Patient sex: M
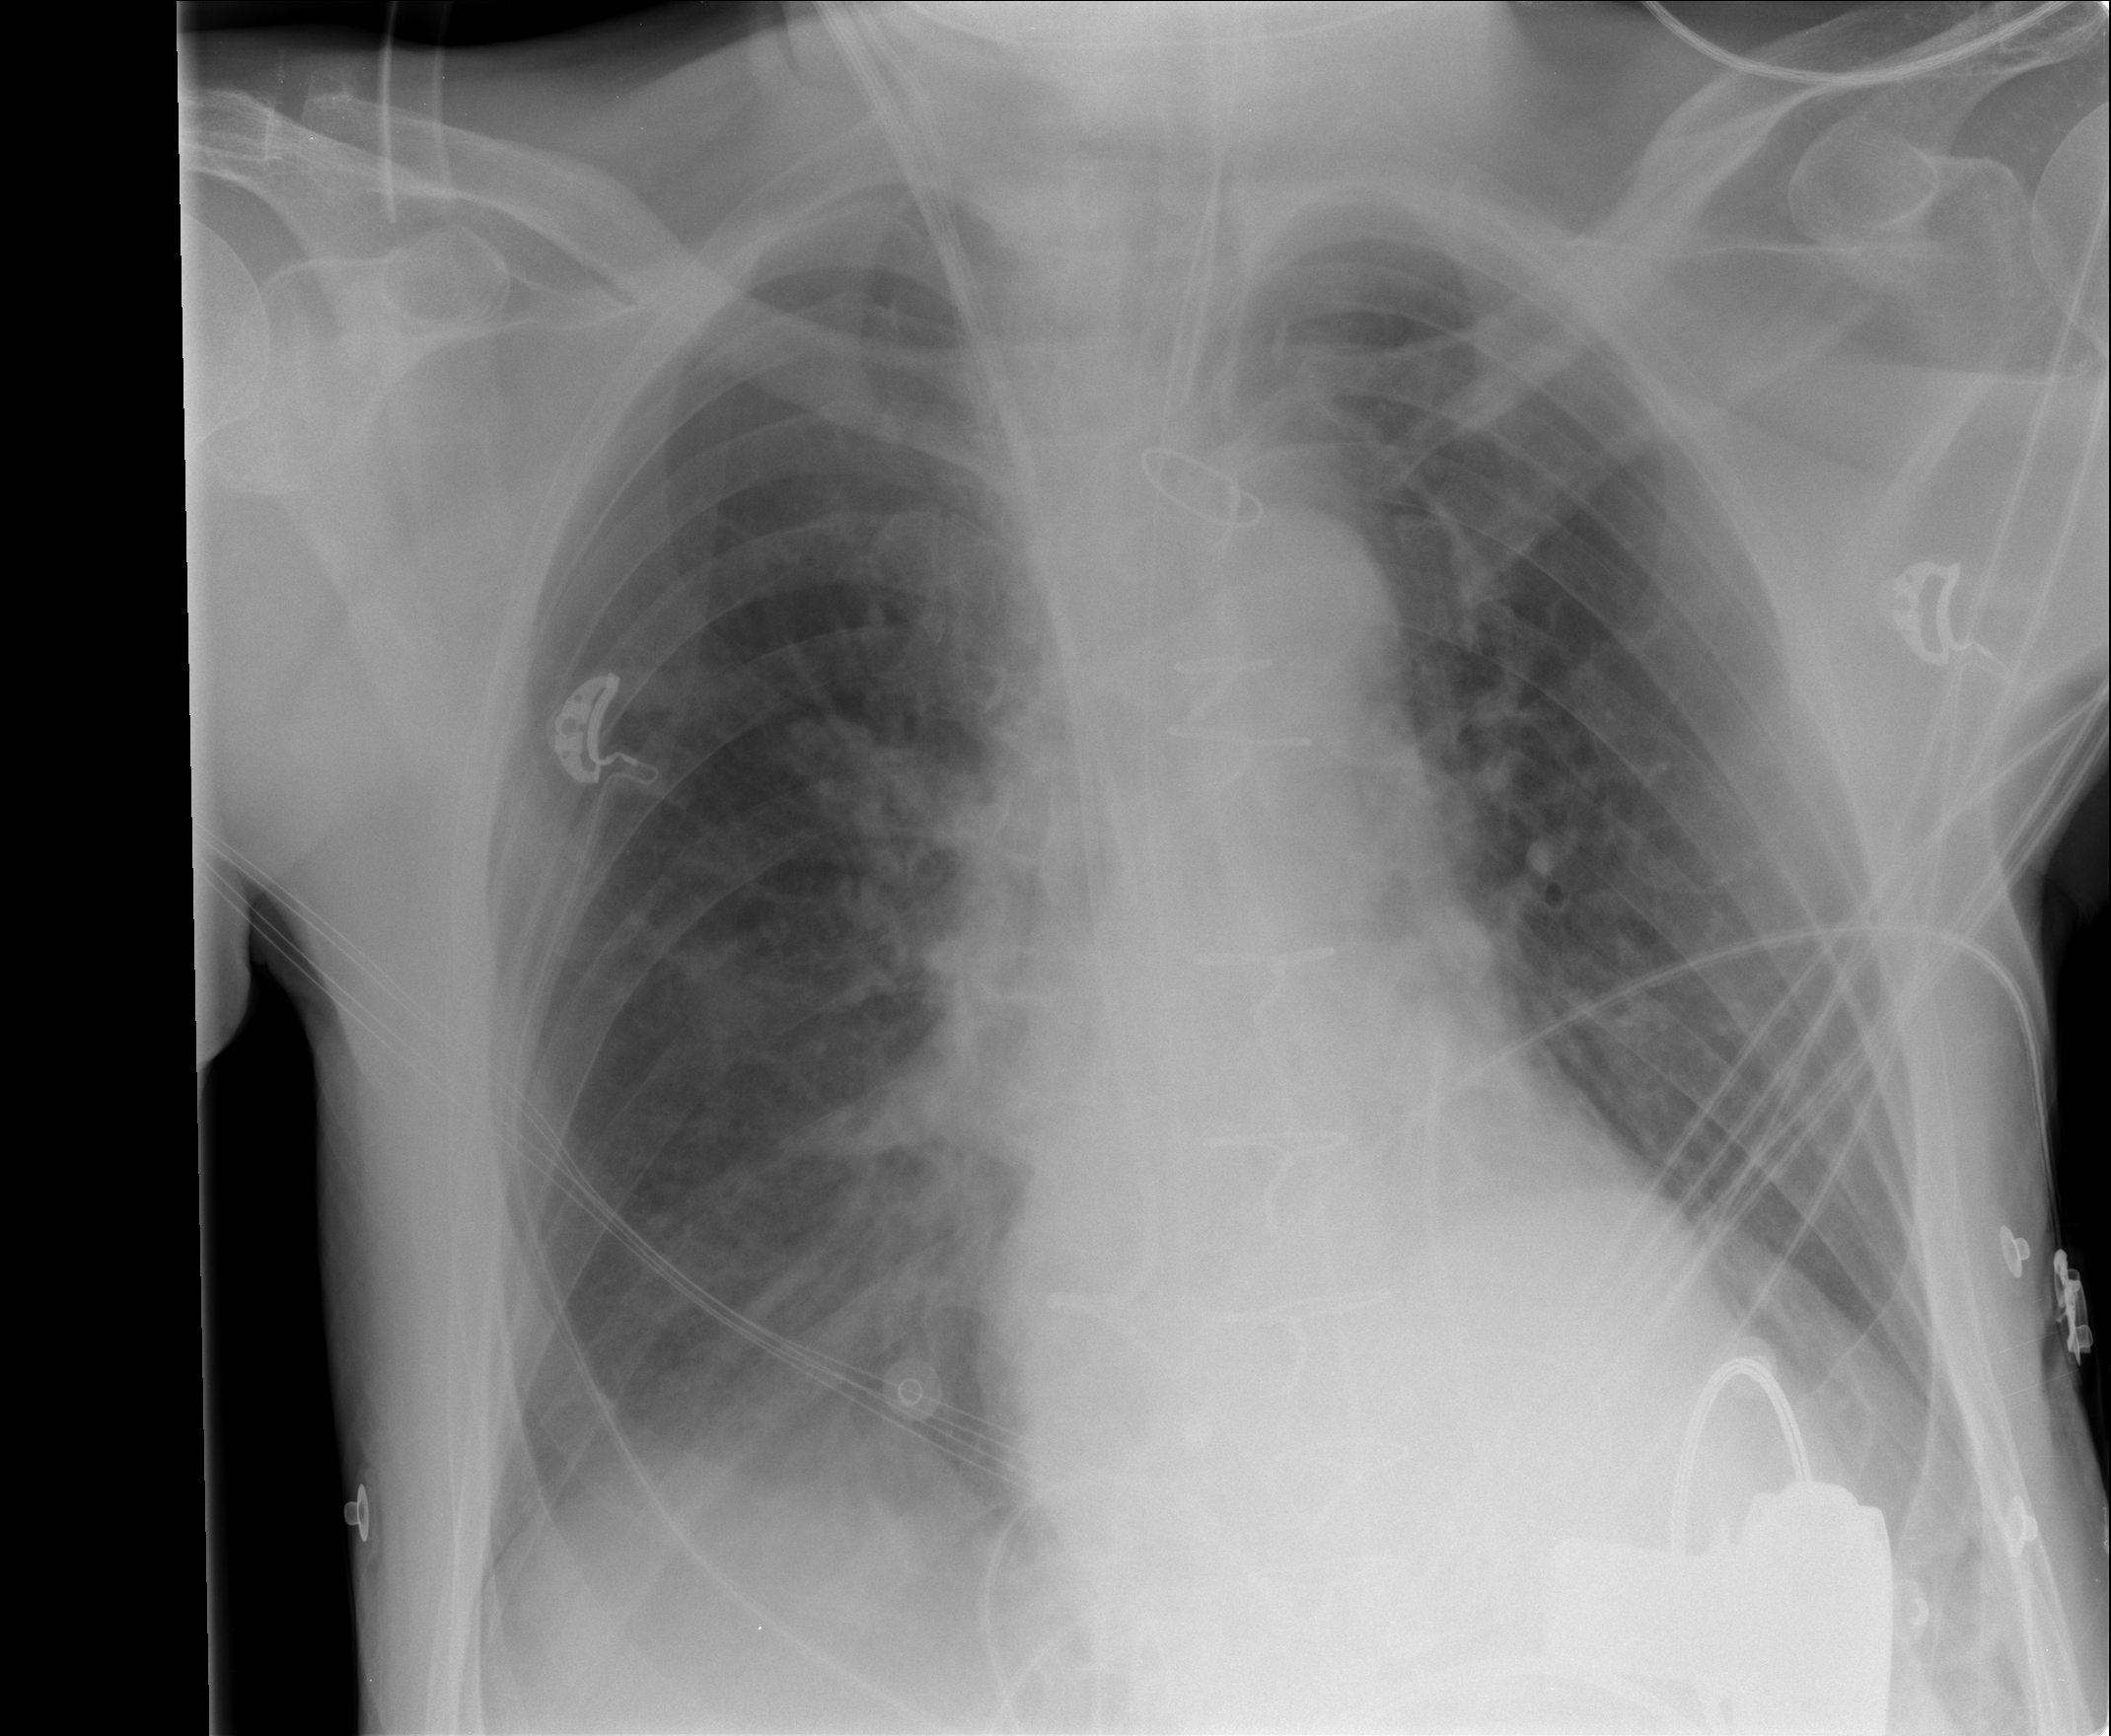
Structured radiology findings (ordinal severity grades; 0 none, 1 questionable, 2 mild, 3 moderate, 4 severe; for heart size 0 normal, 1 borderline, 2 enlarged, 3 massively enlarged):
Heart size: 0
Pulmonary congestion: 2
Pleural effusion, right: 2
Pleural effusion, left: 0
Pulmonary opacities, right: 2
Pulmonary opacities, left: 0
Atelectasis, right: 0
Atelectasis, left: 0